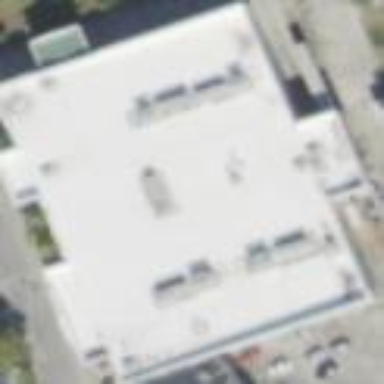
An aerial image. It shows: Supermarket located in building.